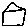
Label: house